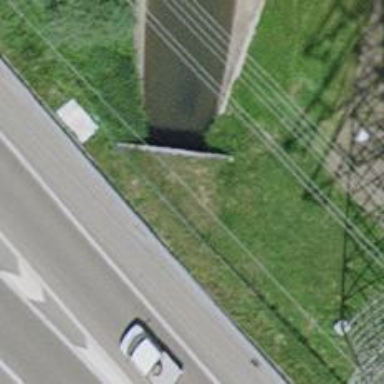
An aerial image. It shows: Drain passing through tunnel.